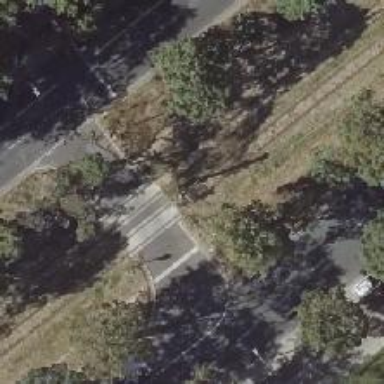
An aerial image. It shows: Tram level crossing on railway.